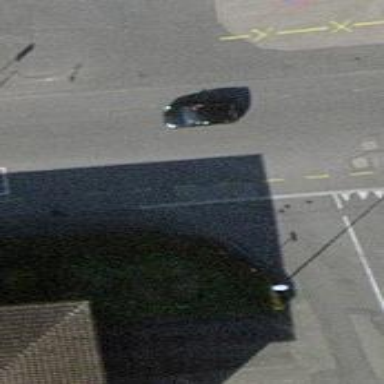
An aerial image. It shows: Asphalt sidewalk along the footway.